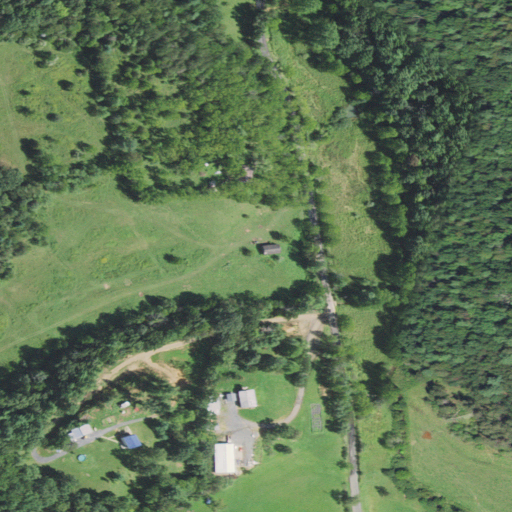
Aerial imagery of valley in Virginia named Muddy Hollow containing pasture, mixed forest, deciduous forest, open development, grassland, low intensity development, and evergreen forest